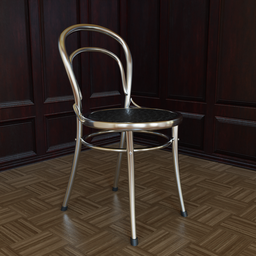
Label: furniture